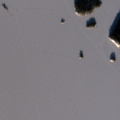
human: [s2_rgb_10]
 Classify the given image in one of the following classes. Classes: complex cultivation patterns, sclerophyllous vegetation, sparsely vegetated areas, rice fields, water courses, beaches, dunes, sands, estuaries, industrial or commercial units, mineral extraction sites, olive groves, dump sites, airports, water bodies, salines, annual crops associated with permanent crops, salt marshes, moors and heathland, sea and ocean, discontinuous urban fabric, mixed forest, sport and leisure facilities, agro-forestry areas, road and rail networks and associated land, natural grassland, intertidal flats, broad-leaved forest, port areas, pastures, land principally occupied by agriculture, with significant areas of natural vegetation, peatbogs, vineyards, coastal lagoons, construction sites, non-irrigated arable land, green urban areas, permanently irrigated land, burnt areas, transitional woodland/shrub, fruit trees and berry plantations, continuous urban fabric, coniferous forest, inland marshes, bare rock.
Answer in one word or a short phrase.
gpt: mixed forest, water bodies